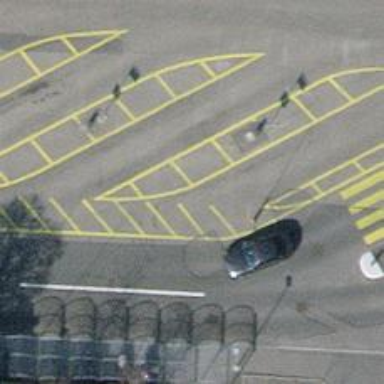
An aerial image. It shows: Bus stop equipped with public transport stop position.